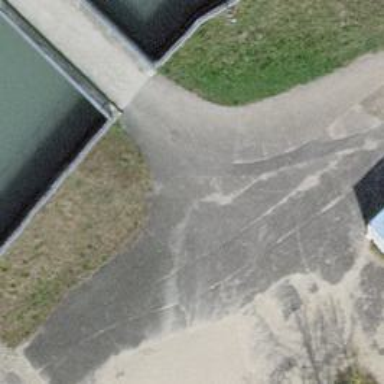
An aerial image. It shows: Asphalt pedestrian road.